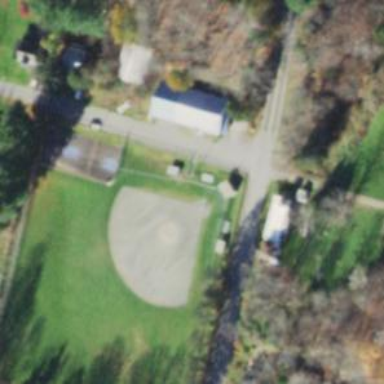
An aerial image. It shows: Baseball pitch for leisure and sports activities.